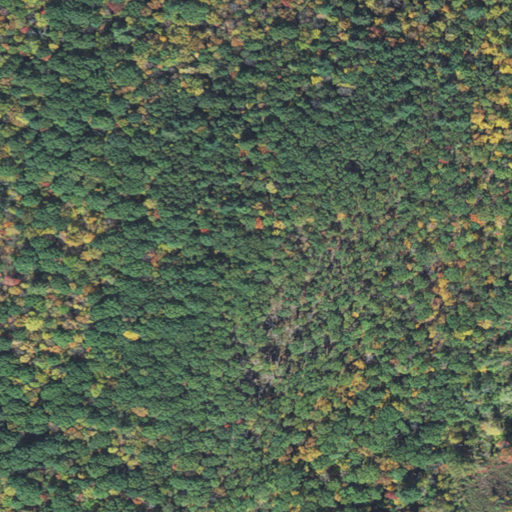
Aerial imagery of mountain in Massachusetts named Flynt Mountain containing only deciduous forest